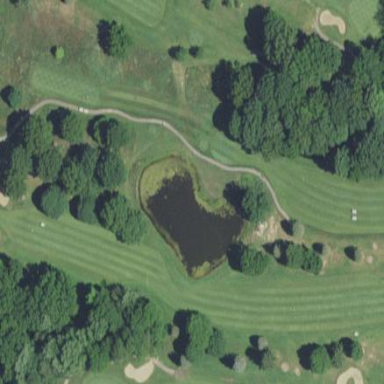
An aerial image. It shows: Water hazard in golf course. The hazard is natural water feature.